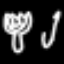
Label: fork